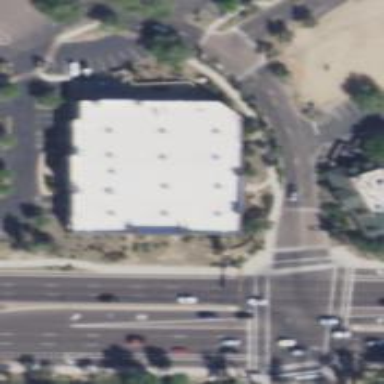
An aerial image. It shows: Retail building.